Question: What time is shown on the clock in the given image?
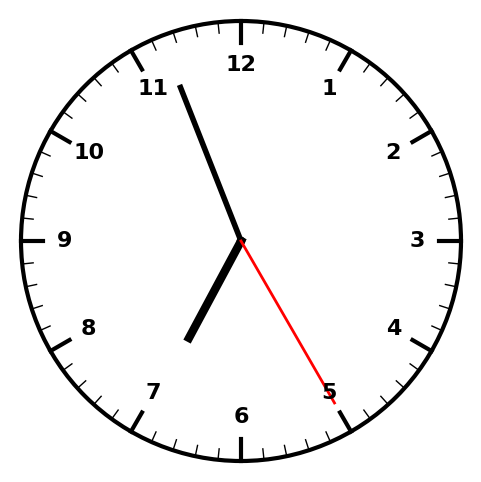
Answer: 06:56:25